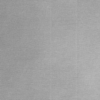
Label: dusty